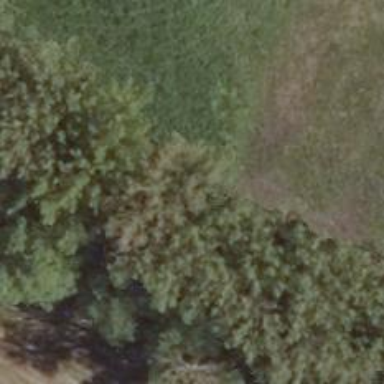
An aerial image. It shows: Row of trees in natural setting.